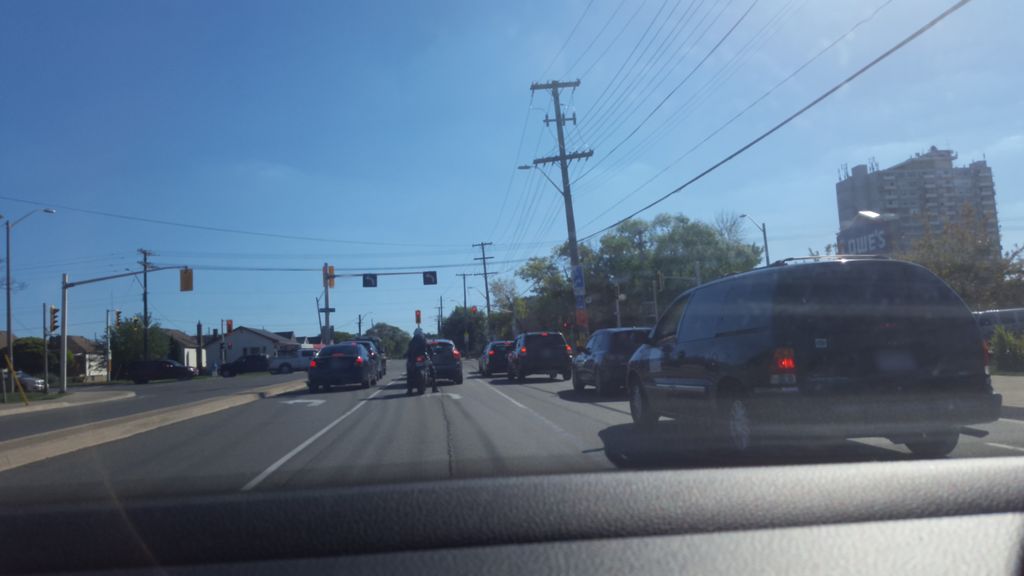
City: hamilton